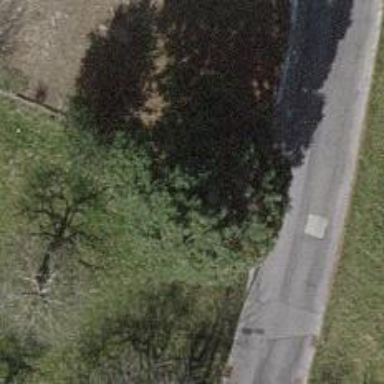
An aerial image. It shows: Evergreen tree with needle-leaved leaves.